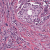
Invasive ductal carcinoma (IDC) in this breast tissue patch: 1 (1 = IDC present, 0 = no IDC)